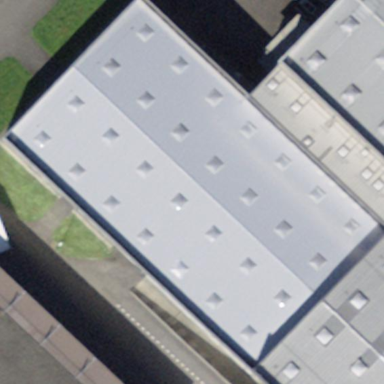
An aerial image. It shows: Industrial building.